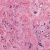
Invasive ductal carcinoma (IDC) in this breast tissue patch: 1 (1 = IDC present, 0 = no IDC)